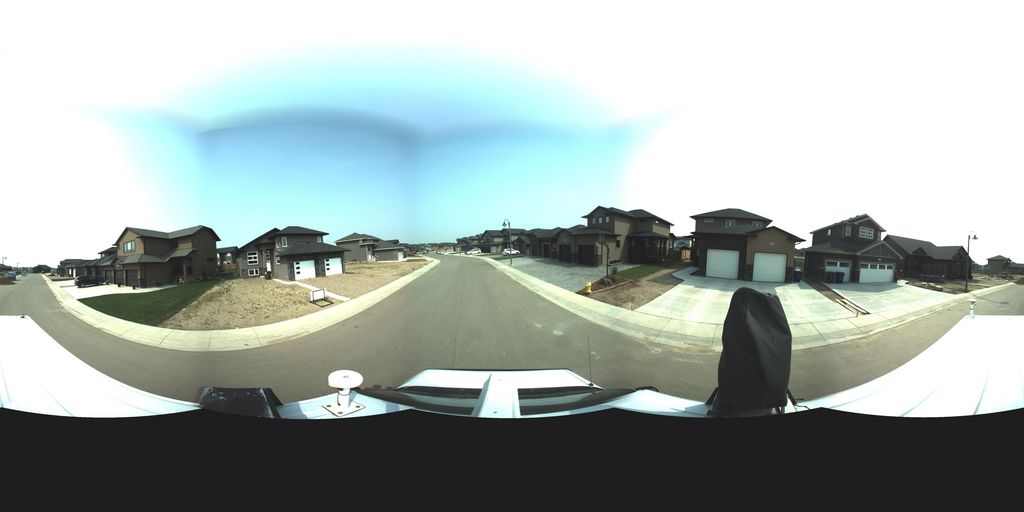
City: saskatoon